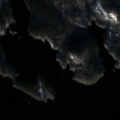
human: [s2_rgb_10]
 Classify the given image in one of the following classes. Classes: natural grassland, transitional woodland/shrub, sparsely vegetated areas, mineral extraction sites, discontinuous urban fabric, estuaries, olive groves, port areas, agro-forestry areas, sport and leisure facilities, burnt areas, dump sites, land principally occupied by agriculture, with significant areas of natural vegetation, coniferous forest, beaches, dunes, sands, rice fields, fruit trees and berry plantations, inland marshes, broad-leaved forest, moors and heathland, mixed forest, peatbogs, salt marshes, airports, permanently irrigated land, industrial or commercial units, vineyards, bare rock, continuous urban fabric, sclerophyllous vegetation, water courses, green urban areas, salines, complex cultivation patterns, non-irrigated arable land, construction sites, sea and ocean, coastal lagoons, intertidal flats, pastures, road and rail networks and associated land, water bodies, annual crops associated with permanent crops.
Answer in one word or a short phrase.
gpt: mixed forest, water bodies